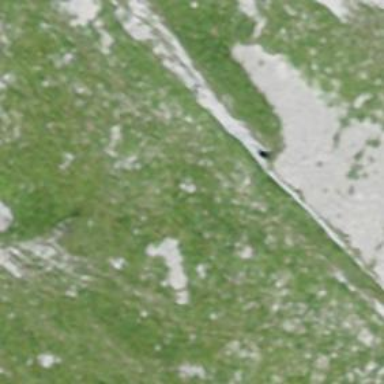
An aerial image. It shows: Natural cliff.